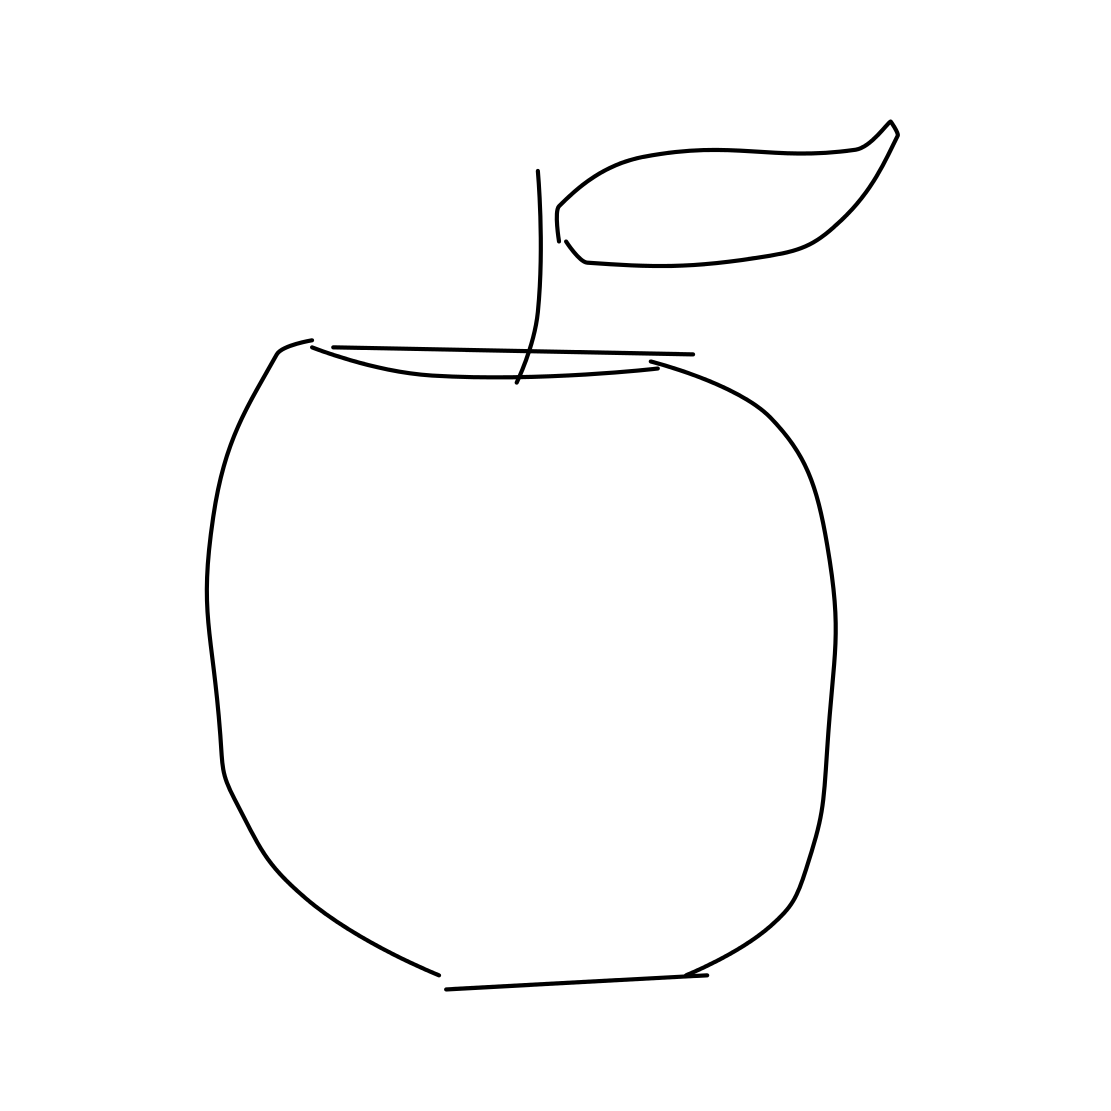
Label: apple